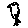
Label: bird